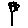
Label: flower